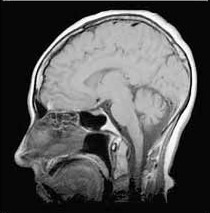
Label: notumor